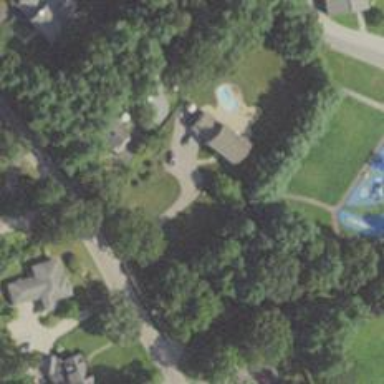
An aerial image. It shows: Driveway.